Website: home-depot
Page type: customer-info-address
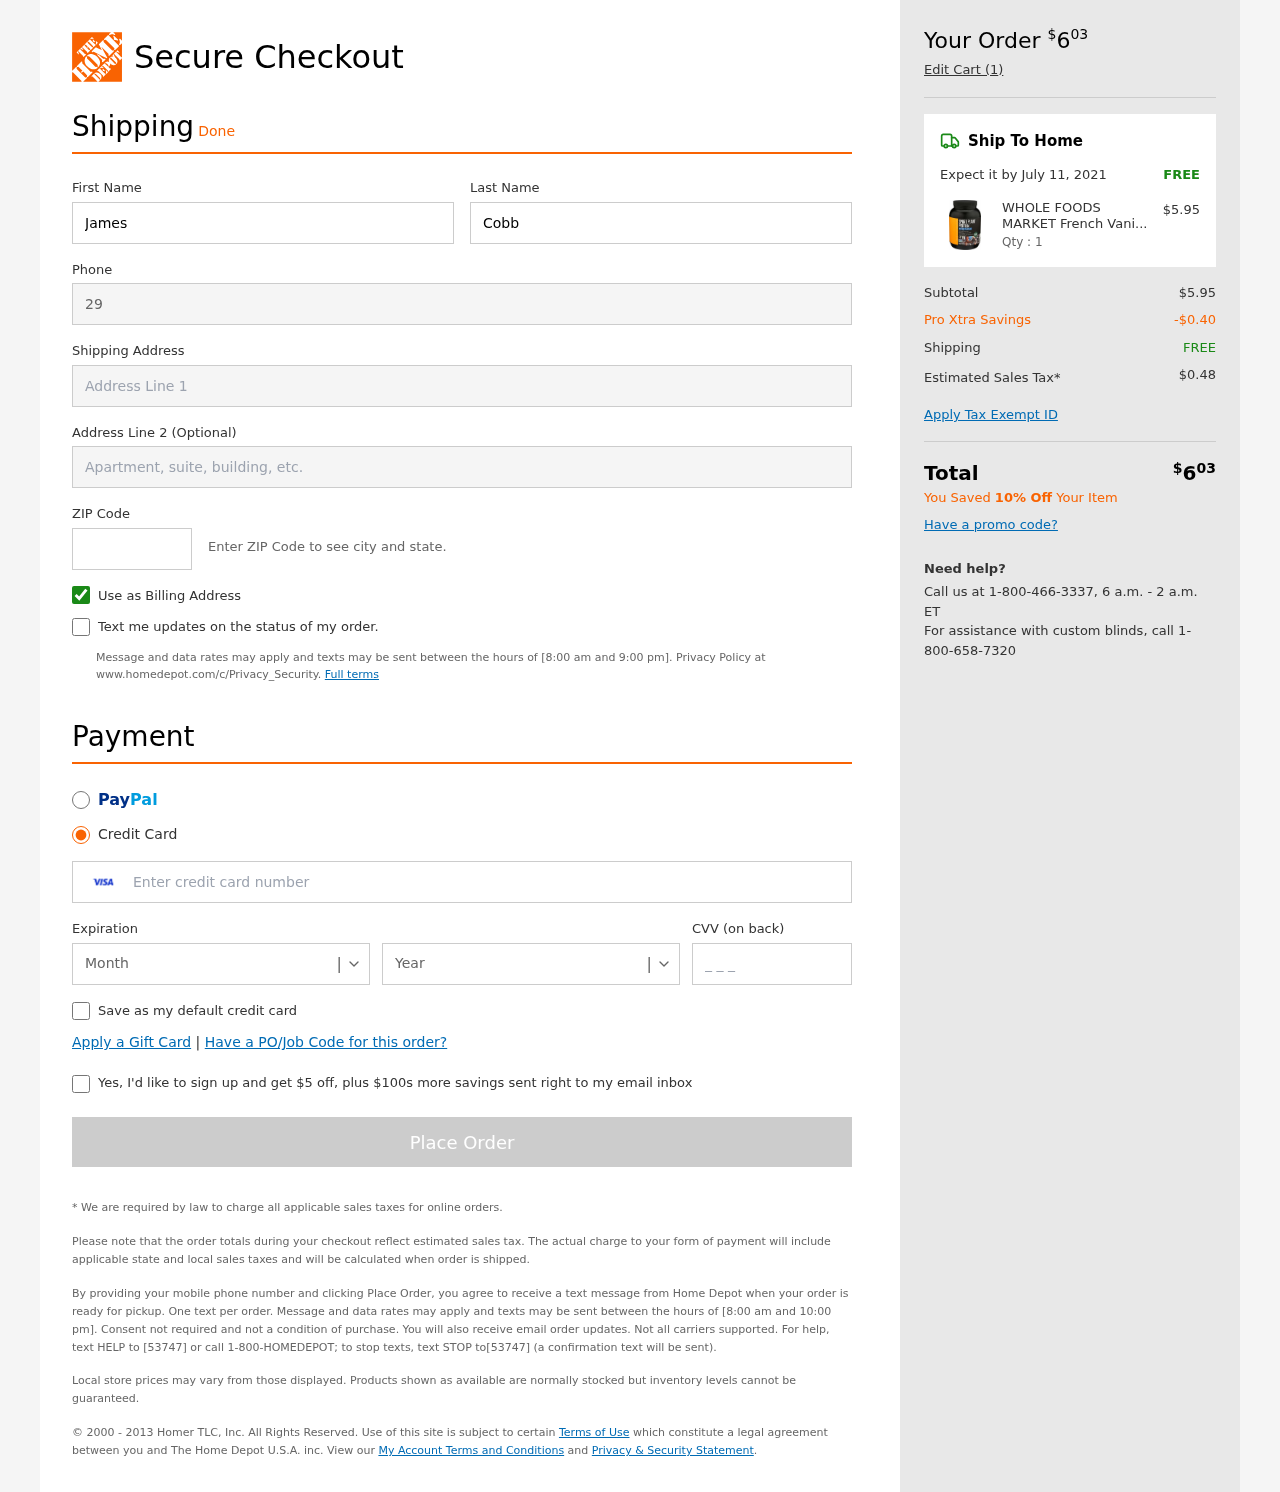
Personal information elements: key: PII_CARD_CVV
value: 704
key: PII_CARD_EXPIRY_MONTH
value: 03
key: PII_CARD_EXPIRY_YEAR
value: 29
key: PII_CARD_NUMBER
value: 4873 8775 8333 6471
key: PII_FIRSTNAME
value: James
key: PII_LASTNAME
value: Cobb
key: PII_PHONE
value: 2964906764
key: PII_POSTCODE
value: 16869
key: PII_STREET
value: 55996 Taylor Manors
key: PII_STREET2
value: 4471 Brittany Underpass
Product elements: key: PRODUCT1_NAME
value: WHOLE FOODS MARKET French Vanilla Plant Protein Shake, 33 OZ
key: PRODUCT1_PRICE
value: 5.95
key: PRODUCT1_QUANTITY
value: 1
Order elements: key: ORDER_TOTAL
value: $603
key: ORDER_NUM_ITEMS
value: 1
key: ORDER_DELIVERY_DATE
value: July 11, 2021
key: ORDER_SHIPPING_COST
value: FREE
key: ORDER_SUBTOTAL
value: $5.95
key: ORDER_DISCOUNT
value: -$0.40
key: ORDER_SHIPPING_COST2
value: FREE
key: ORDER_TAX
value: $0.48
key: ORDER_TOTAL2
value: $603
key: ORDER_SAVINGS_MESSAGE
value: You Saved 10% Off Your Item